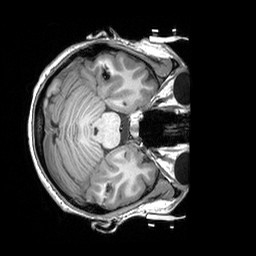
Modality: T1w
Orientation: axial
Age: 21
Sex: female
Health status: healthy
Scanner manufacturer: siemens
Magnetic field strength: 3 T
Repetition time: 2.3 s
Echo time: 0.00303 s